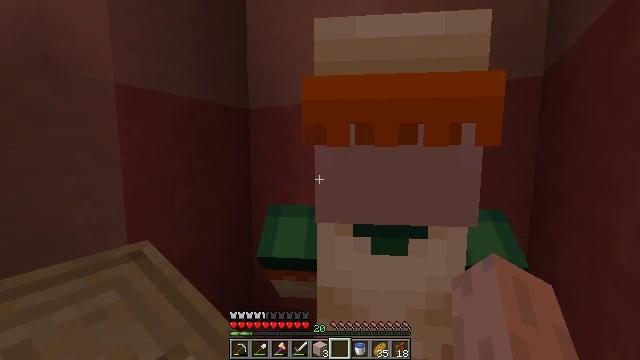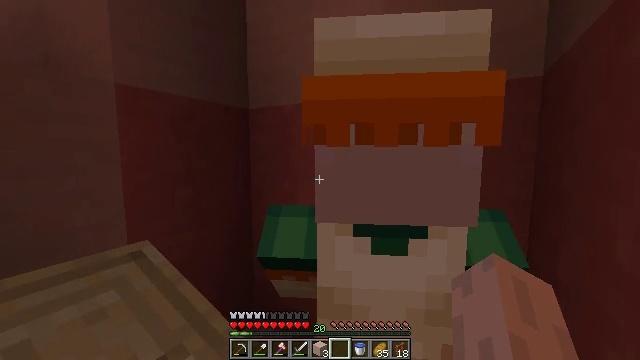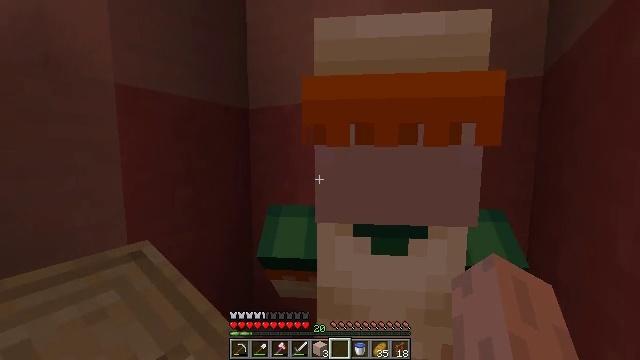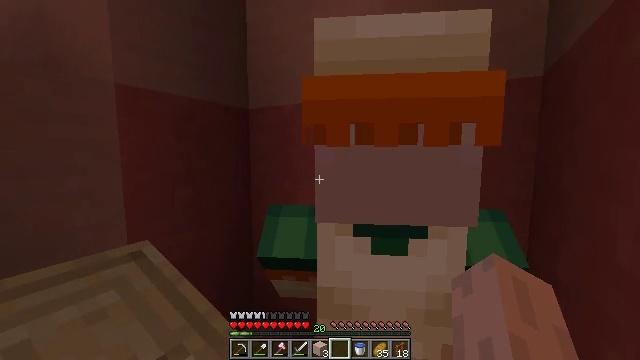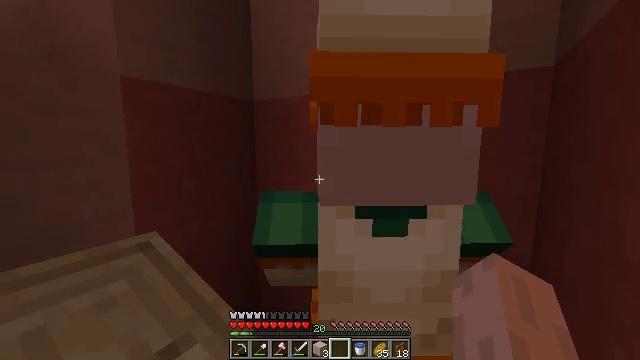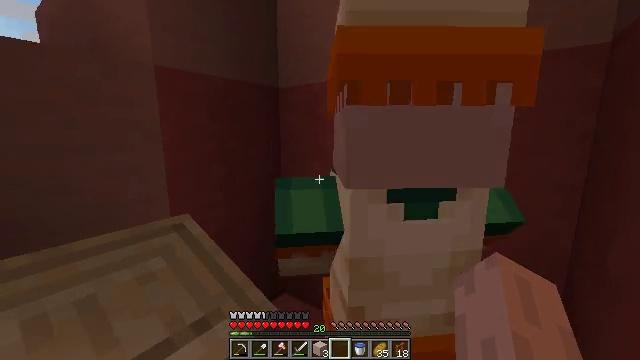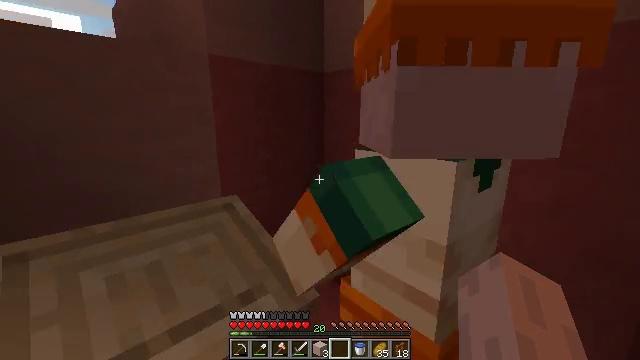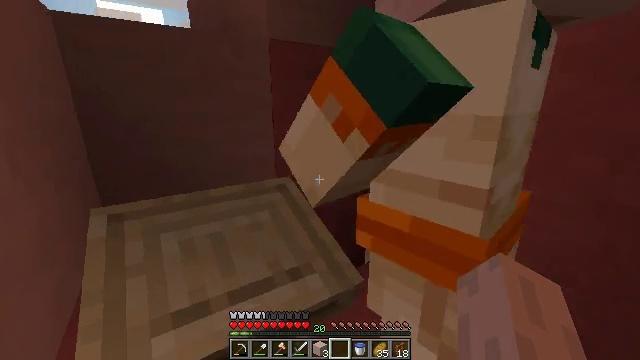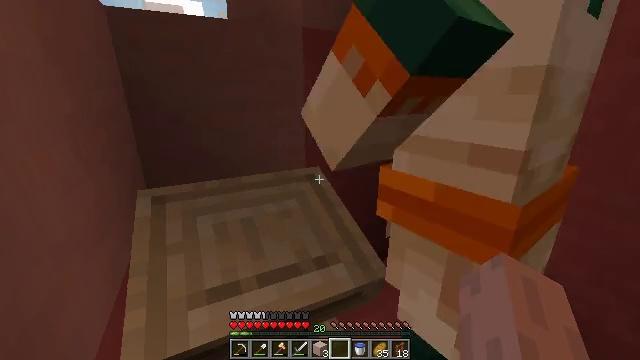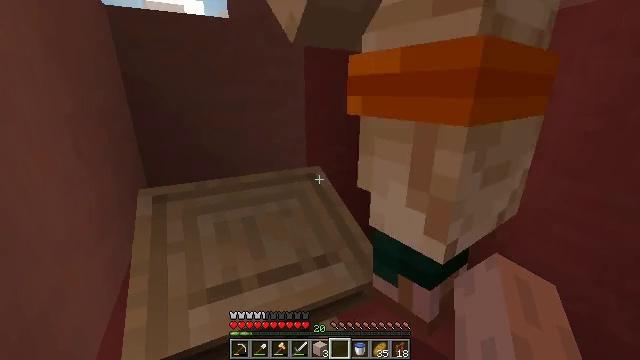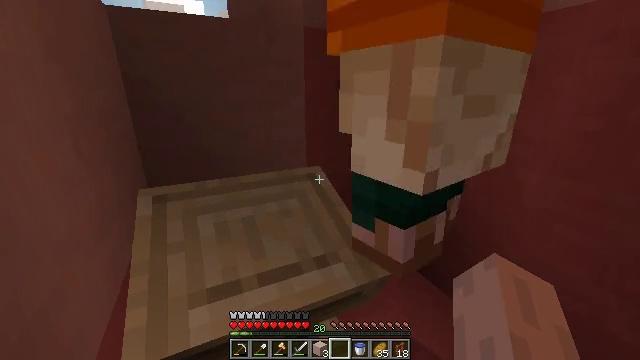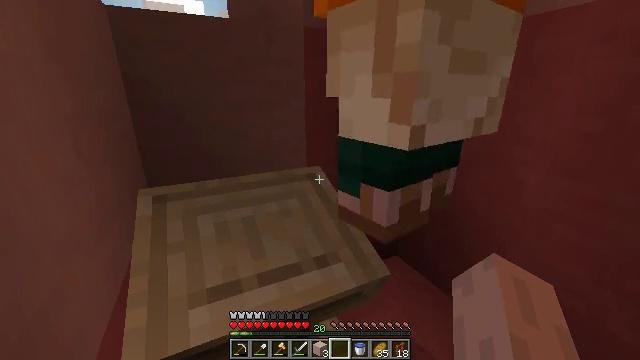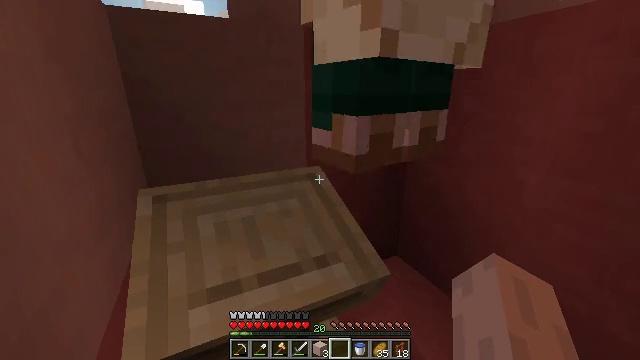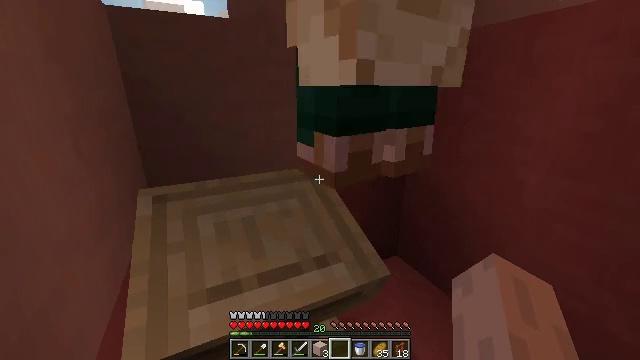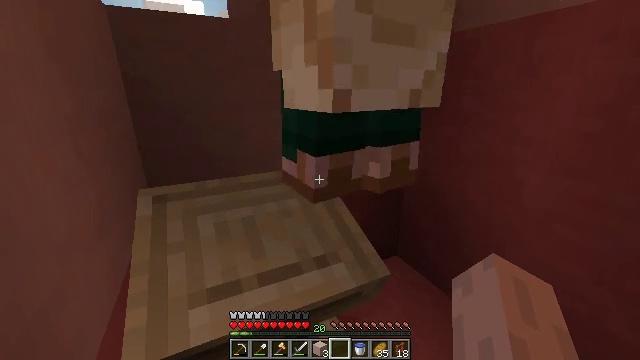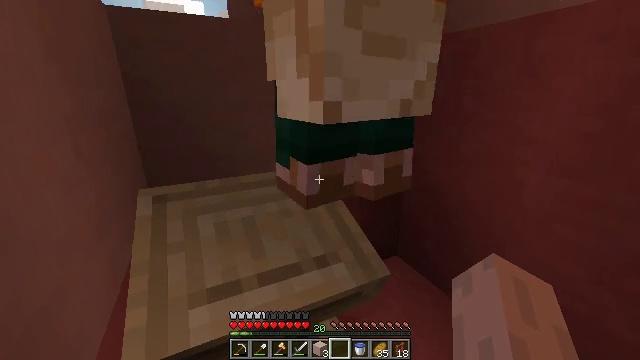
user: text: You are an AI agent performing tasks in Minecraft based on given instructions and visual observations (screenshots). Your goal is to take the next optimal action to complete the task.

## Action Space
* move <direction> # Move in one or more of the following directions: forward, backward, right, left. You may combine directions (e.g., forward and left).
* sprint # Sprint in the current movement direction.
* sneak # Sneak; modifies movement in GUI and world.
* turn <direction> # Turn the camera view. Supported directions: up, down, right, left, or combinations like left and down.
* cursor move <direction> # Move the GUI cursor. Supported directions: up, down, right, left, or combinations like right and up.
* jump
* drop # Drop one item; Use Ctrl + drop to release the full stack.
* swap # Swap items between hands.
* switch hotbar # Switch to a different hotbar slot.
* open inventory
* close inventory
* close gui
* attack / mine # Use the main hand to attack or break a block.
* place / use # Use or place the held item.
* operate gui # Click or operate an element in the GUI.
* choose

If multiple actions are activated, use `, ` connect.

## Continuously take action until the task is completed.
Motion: motion action
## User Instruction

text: Destroy the lectern to reuse it.
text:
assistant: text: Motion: no_op
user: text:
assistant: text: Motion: no_op
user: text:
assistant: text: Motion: no_op
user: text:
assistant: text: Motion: turn left and down
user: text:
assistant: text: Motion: turn left and down
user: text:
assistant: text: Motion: turn left and down
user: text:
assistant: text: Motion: turn left and down
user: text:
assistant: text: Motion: turn left and down
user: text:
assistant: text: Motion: no_op
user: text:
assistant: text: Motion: no_op
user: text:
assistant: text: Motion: no_op
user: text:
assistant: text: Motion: no_op
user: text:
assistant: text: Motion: no_op
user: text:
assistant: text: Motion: no_op
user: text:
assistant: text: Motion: no_op
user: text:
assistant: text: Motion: no_op
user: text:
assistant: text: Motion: no_op
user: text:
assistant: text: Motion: no_op
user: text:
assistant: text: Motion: turn left and up
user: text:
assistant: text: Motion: turn left and up
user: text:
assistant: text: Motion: no_op
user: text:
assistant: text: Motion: no_op
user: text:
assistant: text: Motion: no_op
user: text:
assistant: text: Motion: turn left
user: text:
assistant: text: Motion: no_op
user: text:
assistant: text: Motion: no_op
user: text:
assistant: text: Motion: turn left and up
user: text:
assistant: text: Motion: turn left and up
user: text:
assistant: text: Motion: turn left and up
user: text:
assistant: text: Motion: move forward, turn left and up